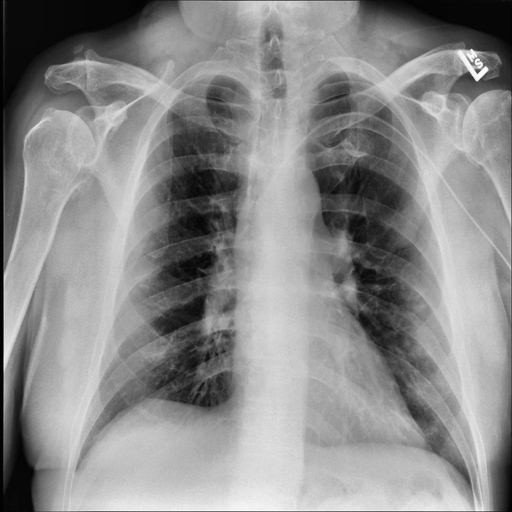
Finding: NORMAL